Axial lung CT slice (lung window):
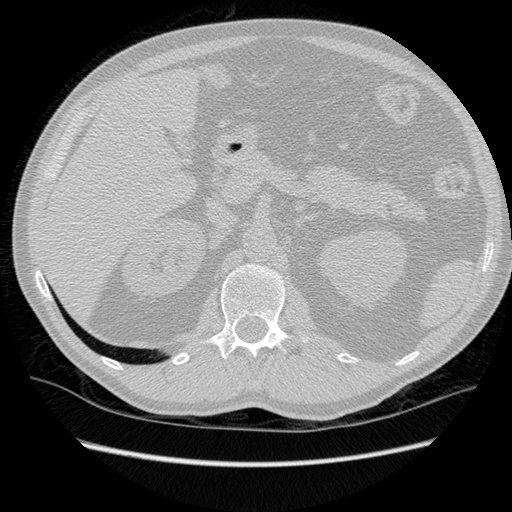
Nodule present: no